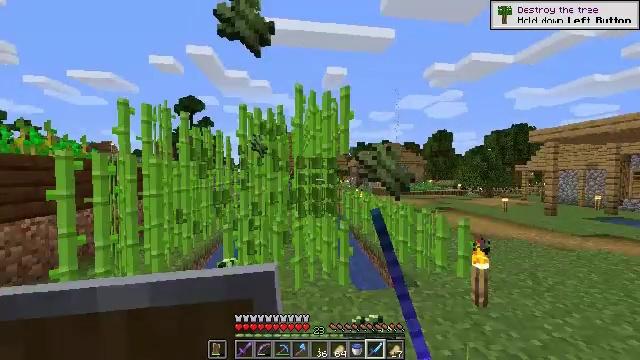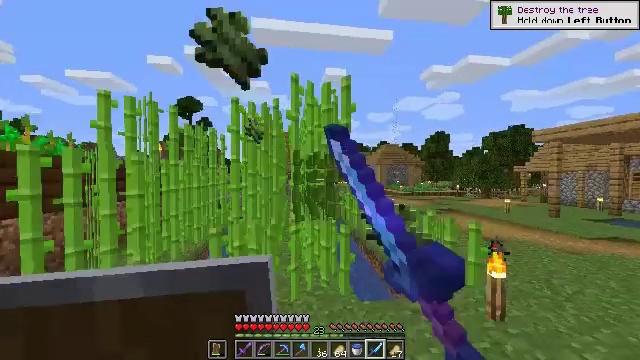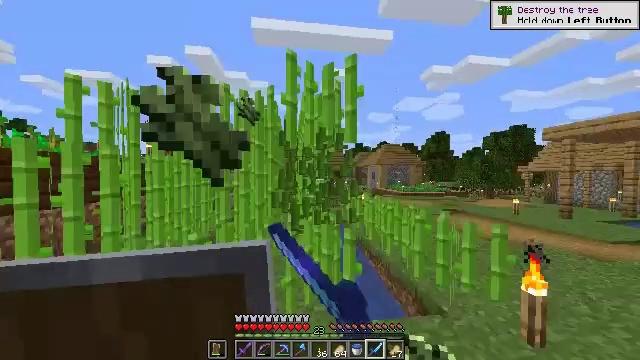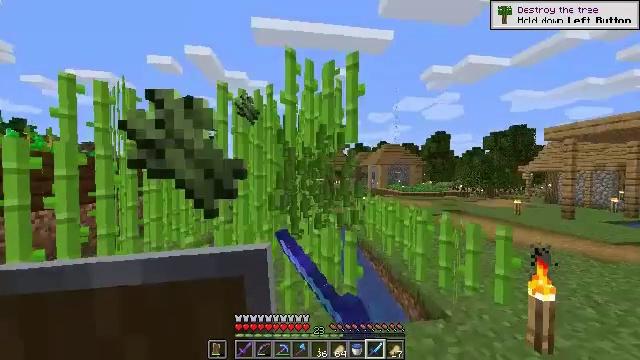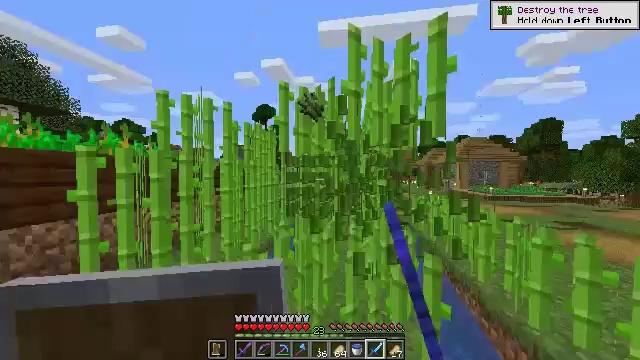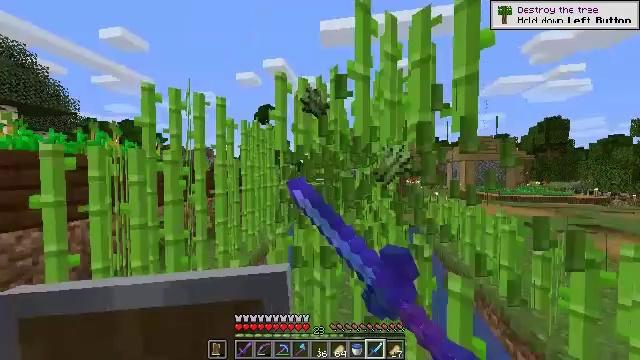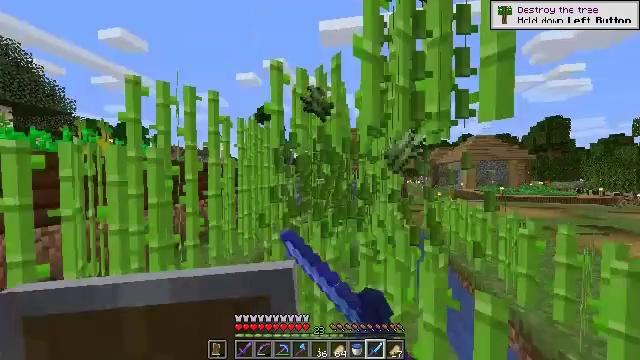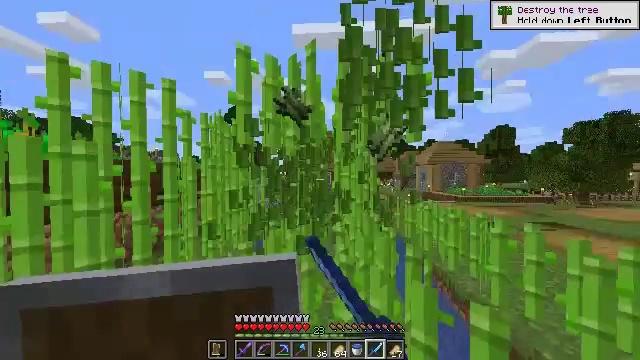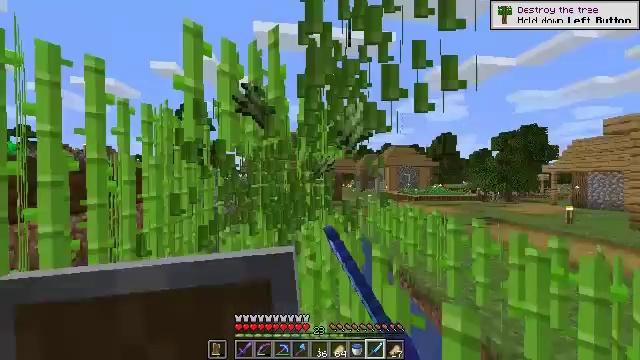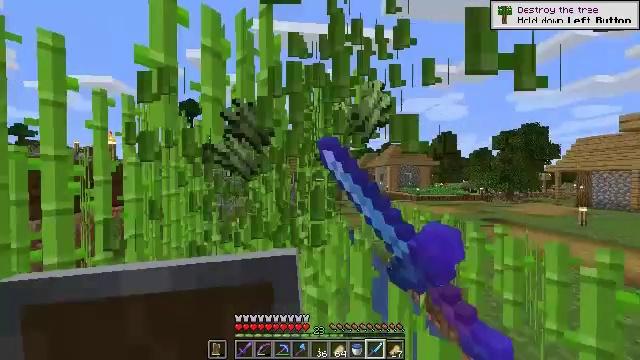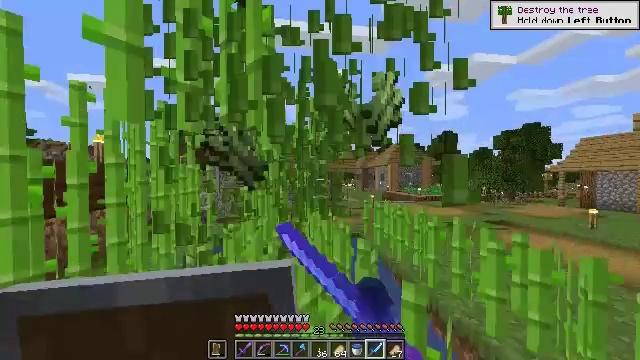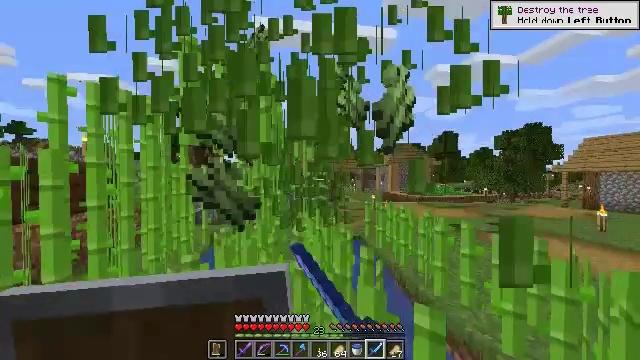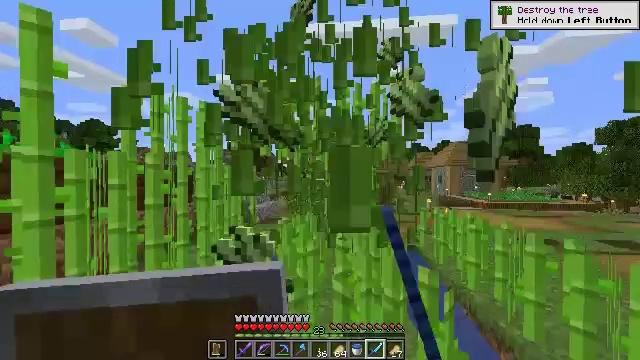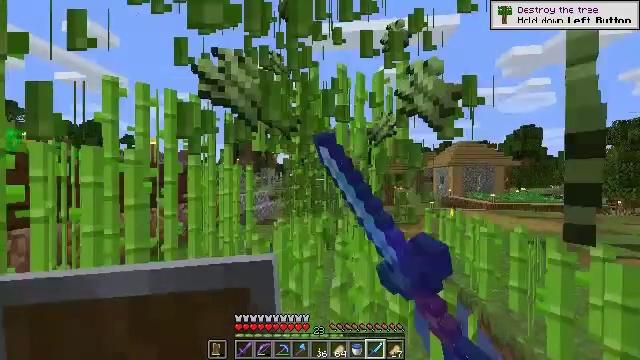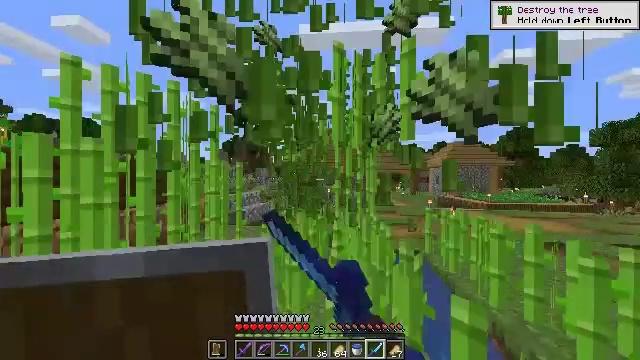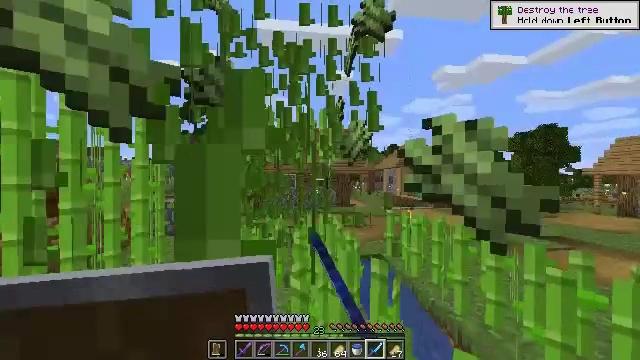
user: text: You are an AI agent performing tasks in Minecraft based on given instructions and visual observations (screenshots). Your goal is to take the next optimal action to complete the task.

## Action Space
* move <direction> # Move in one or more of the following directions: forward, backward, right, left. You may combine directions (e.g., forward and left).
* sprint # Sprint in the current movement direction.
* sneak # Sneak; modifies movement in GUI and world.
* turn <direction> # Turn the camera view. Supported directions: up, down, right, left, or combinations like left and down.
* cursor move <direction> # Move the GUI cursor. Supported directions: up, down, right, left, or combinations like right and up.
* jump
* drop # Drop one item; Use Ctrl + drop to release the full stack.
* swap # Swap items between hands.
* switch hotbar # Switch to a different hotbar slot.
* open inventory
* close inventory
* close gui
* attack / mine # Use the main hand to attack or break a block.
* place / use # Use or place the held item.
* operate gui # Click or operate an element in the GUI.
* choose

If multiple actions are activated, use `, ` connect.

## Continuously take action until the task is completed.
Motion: motion action
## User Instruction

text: Harvest sugar cane from the plant.
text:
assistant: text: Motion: move forward, attack / mine
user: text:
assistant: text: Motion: move forward, attack / mine
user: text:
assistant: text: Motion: move forward, attack / mine
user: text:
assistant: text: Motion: move forward, turn left, attack / mine
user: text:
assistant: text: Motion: move forward, attack / mine
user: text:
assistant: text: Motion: move forward, attack / mine
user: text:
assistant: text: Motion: move forward, turn right, attack / mine
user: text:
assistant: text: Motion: move forward, turn right, attack / mine
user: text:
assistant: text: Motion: move forward, attack / mine
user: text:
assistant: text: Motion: move forward, attack / mine
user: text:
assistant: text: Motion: move forward, attack / mine
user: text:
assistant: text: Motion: move forward, turn left, attack / mine
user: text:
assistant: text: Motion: move forward, attack / mine
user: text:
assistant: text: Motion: move forward, turn right, attack / mine
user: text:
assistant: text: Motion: move forward, turn right, attack / mine
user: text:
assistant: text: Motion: move forward, turn right, attack / mine
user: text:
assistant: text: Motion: move forward, attack / mine
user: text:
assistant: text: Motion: move forward, attack / mine
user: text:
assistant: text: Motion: move forward, attack / mine
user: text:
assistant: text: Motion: move forward, sprint, turn left
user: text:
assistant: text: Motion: move forward, sprint, turn left and down
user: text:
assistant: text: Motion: move forward, sprint, turn right
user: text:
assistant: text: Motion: move forward, sprint, turn right
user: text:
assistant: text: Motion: move forward, turn right and down
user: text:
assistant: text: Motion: move forward, turn left and down
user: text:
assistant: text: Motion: move forward, turn left and down
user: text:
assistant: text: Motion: move forward, turn left and down
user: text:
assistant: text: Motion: move forward
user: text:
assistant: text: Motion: move forward
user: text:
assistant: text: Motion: move forward, turn left